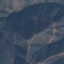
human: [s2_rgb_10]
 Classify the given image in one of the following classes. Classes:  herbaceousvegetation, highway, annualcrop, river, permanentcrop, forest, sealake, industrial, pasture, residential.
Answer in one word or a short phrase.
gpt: HerbaceousVegetation